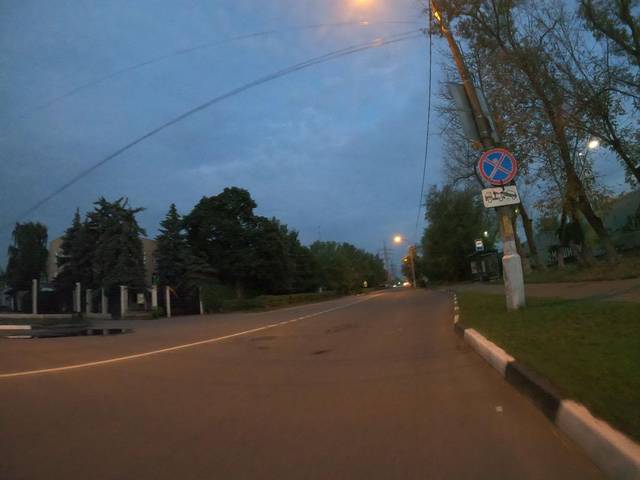
Region: Russia
Coordinates: 55.603, 38.12